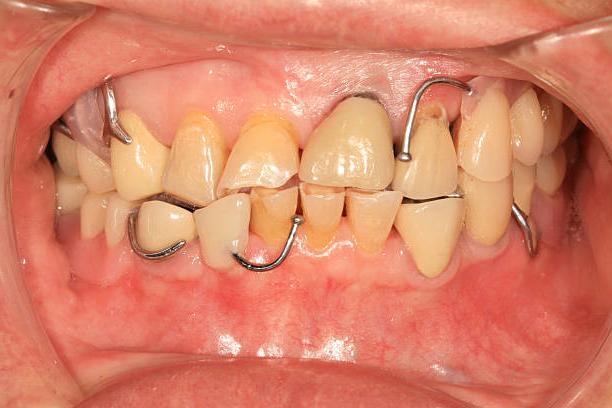
Condition: Calculus